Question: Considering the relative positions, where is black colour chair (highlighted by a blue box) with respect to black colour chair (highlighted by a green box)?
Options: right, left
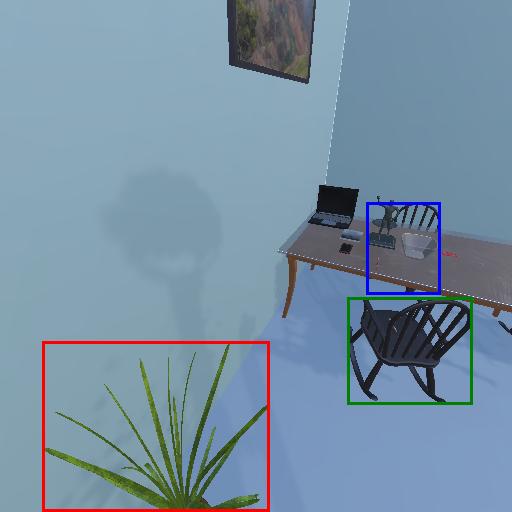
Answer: right